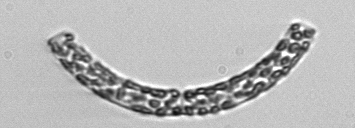
Label: Guinardia_striata